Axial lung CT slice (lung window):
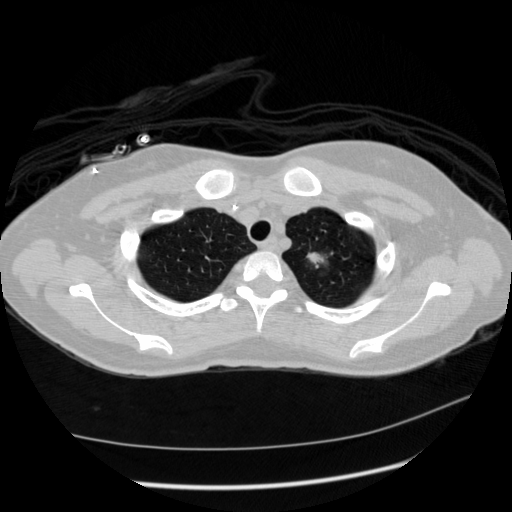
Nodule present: yes
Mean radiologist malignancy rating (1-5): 4.25